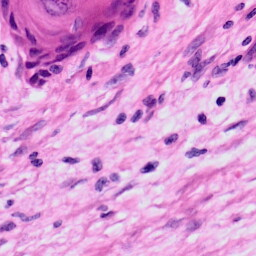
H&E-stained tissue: Skin